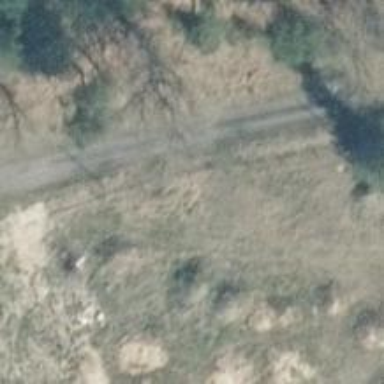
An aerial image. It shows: Track road with grade3 tracktype.